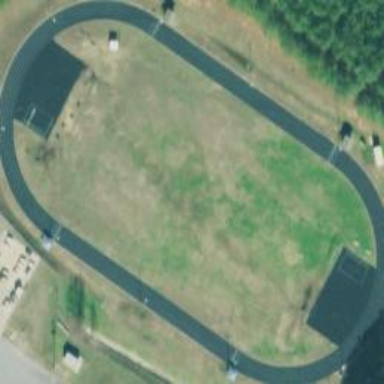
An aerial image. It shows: Track on asphalt surface for leisure land.